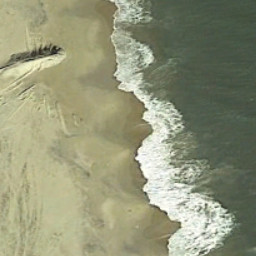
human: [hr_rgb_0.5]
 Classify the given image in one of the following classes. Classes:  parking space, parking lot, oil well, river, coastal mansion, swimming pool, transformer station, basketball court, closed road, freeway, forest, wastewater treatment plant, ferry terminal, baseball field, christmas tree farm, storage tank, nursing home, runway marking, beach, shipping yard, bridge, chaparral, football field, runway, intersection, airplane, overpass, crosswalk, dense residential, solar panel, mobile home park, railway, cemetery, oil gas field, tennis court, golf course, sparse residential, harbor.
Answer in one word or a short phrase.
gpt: beach